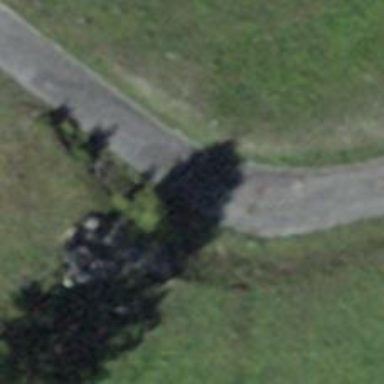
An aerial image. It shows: Ground path.